Current action and preconditions to check: trajectory_clear

Your task: For each precondition in the list above, predict whether it will hold at this action.

Consider the current scene as observed from the mobile robot's camera, and analyze the predicted future states of all dynamic agents (e.g., people, animals, vehicles, or any moving entities) within the NEXT SECOND.

IMPORTANT: Only answer "very likely" if you are absolutely certain—based on strong, clear evidence—that a dynamic agent will violate the precondition in the predicted future state. Do NOT answer "very likely" for unlikely, ambiguous, or low-probability risks.

Ask yourself for each precondition: Is there a high probability, with clear and convincing evidence, that the predicted future states of any dynamic agent will interfere with the predicted future state of the currently executing action within the NEXT SECOND, causing that precondition to fail?

Assess the risk level based on these predictions. Use "likely" or "very likely" if motions create a clear risk of interference.

Use "neutral" or "improbable" if agents are nearby but their predicted paths are clearly diverging or non-conflicting.

Failure Risk Categories: "very improbable", "improbable", "neutral", "likely", "very likely"

Answer Format: Output ONLY the probability_of_failure value from these categories: "very improbable", "improbable", "neutral", "likely", "very likely"

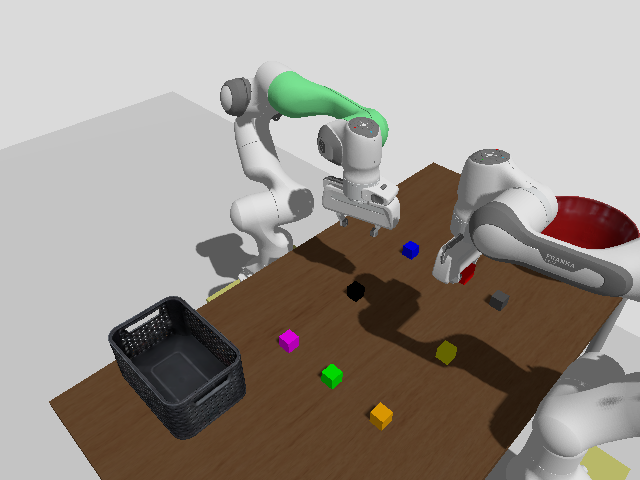

Answer: improbable